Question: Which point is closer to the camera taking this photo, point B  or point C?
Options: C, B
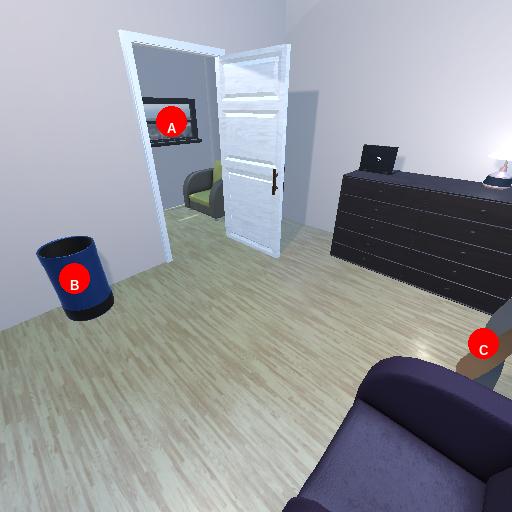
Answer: C